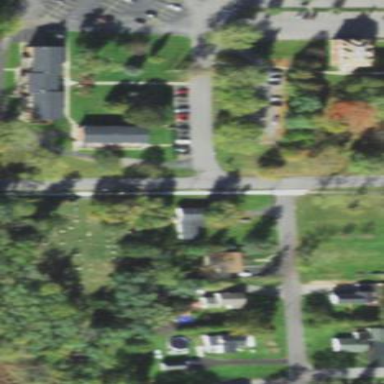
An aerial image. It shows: Cemetery.